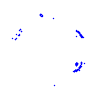
Particle: pion